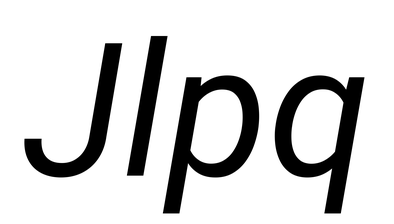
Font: Roboto-Italic_Italic